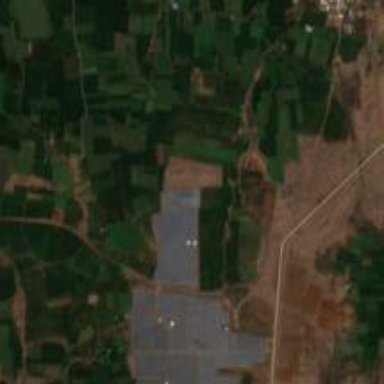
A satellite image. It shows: Solar power plant with photovoltaic panels. The plant generates electricity and is enclosed by wall.